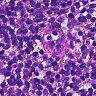
Metastatic tissue present: no